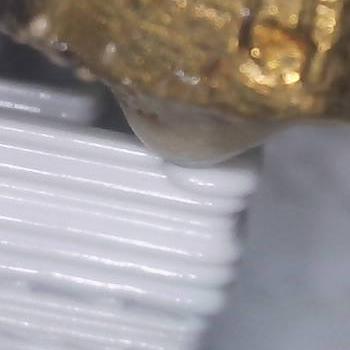
Flow rate: 200%